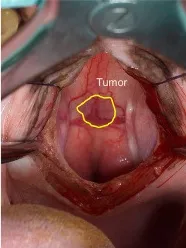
Diagnostic imaging and intratumoral holmium-166 microspheres treatment of a 10-year-old Jack Russell Terrier with a pituitary tumor. (C) During the transsphenoidal approach and after retraction of the soft palate, the tumor was visible through the mucoperiosteum.
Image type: medical_photograph (other_medical_photograph)